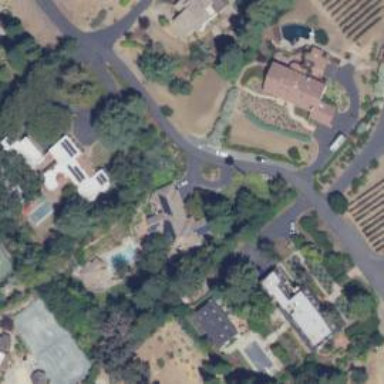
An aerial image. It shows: Driveway.